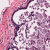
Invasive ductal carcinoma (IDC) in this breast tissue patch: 0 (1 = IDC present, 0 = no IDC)